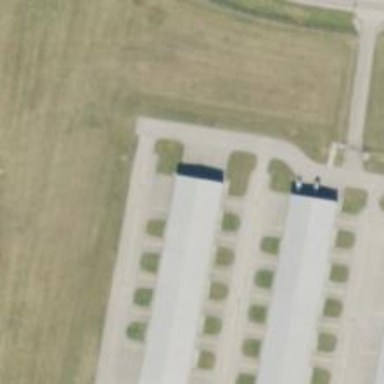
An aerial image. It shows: Image of taxiway at airport.